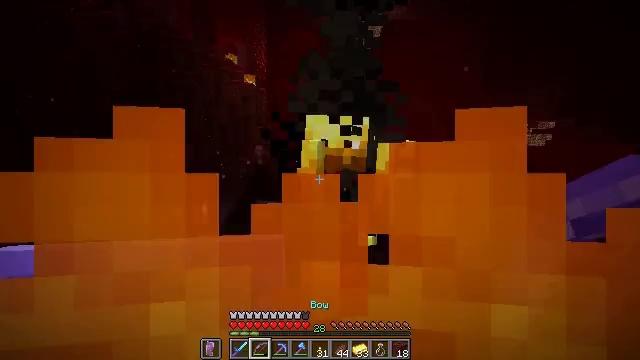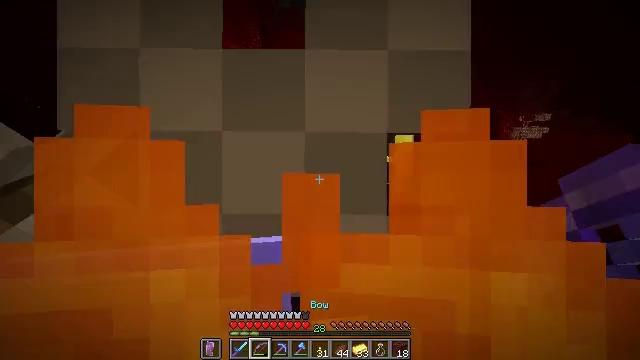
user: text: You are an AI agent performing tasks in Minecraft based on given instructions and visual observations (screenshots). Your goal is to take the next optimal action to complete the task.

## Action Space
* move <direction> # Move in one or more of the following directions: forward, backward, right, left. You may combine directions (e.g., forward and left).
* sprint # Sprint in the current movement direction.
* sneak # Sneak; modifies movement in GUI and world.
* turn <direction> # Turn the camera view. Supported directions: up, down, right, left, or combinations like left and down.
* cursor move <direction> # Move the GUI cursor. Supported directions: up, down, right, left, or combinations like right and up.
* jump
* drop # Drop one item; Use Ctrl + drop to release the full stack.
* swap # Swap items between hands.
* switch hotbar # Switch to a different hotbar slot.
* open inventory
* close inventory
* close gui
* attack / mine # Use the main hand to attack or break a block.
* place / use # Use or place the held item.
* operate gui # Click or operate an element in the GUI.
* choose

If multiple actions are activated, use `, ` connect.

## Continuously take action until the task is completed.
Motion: motion action
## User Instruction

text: Kill Nether mobs.
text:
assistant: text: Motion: no_op
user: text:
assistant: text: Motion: no_op